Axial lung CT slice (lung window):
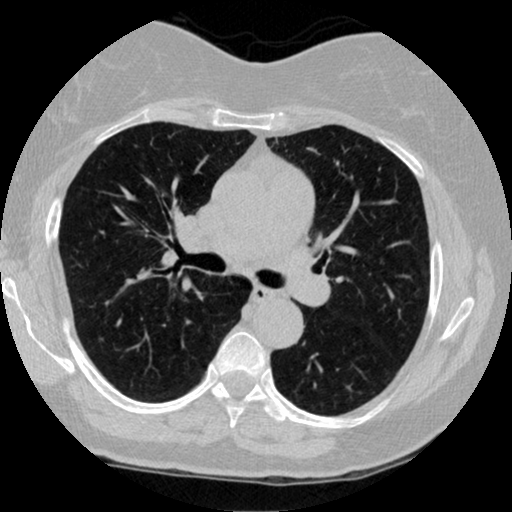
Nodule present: no